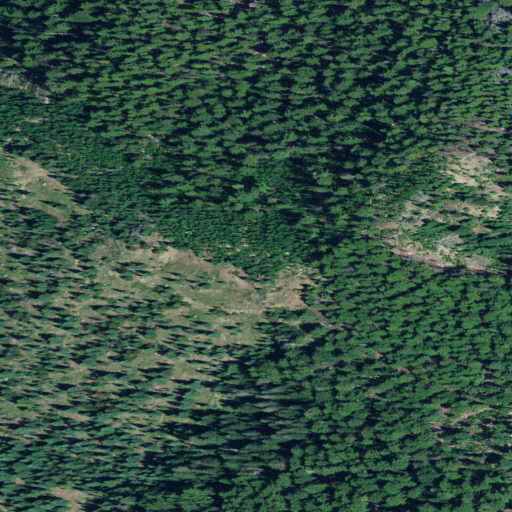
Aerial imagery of mountain in Oregon named Emigrant Butte containing evergreen forest and shrub